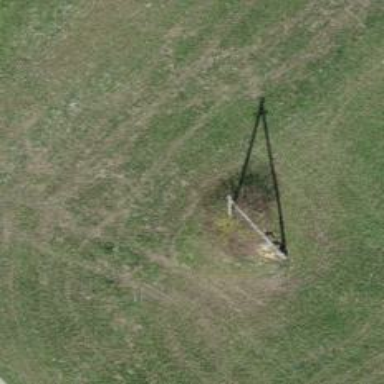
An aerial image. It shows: Minor power line.